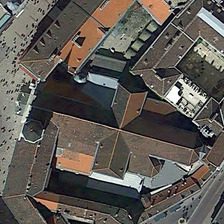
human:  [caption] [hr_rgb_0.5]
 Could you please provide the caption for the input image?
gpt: many people are around a church .

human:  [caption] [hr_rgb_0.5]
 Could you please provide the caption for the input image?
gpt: many people are around a church .

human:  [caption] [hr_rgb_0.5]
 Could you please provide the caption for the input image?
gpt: many people are around a church .

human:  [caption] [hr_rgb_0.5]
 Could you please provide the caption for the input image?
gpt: many people are around a church .

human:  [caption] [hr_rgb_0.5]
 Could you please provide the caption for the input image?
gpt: many people are around a church .